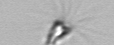
Label: Calciopappus